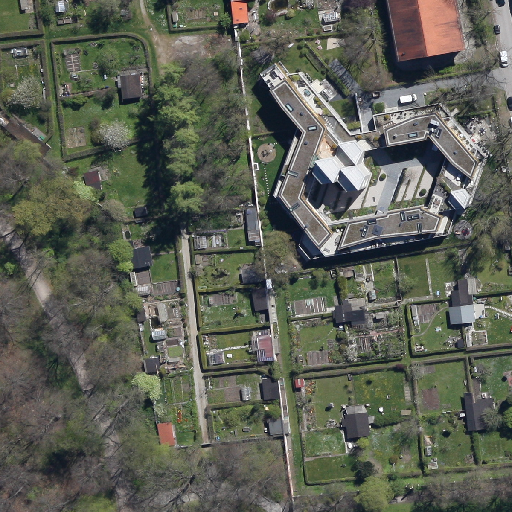
Referring expression: light-duty vehicle